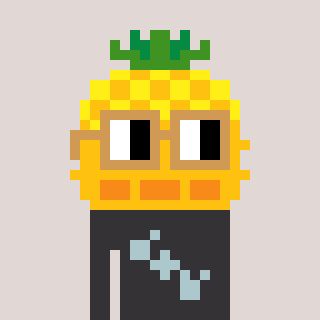
a pixel art character with square brown glasses, a pineapple-shaped head and a grayscale-colored body on a warm background